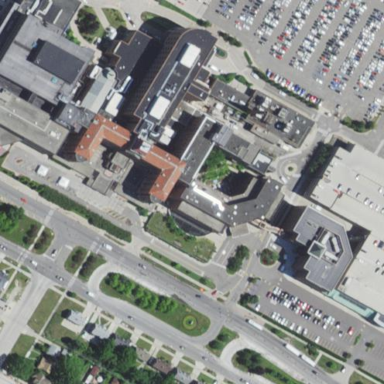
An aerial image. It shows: Hospital providing healthcare services.